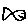
Label: fish